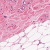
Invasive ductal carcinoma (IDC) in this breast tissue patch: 0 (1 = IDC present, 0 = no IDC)